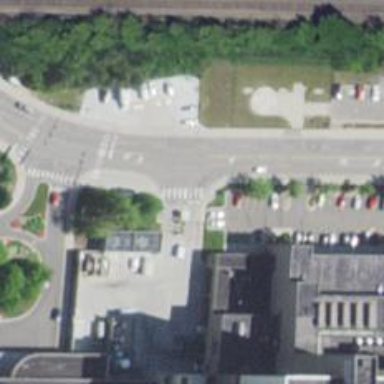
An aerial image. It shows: Pedestrian crossing with zebra markings on footway.